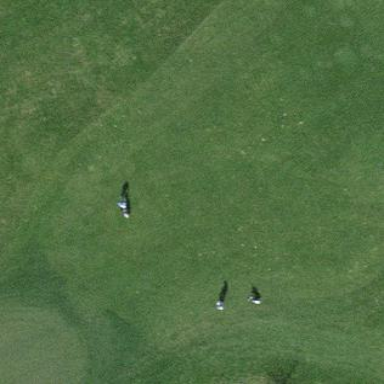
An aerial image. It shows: Grassy golf fairway.